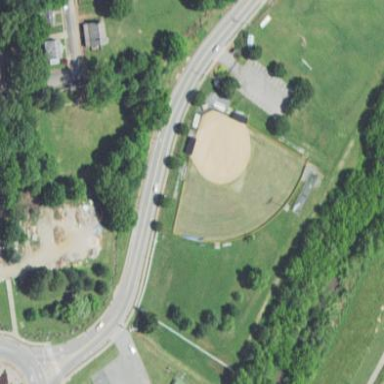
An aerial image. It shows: Baseball pitch for leisure land activities.